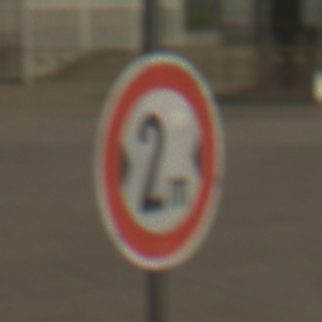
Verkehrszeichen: TatsaechlicheBreite2
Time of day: MorningAfternoon
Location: Outdoor (Suburban)
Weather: Clear
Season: NotSpecified
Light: Natural